Question:
I have been working on a program that will be used for my research needs. There is one last step, which I can not solve by myself.
On the image you can see two ROIs that were selected based on macro
Link: <URL>
For my further analysis it is essential that all my ROIs are touching the edge of the picture. The best solution is that I would manually add a selection and later merge it with existing ROI (is it possible?).
Even better solution to make if sentence: If ROI is not touching the edge, make it bigger. But it is also important that other parts of ROI stays the same (since ROI itself is one of the measurement)
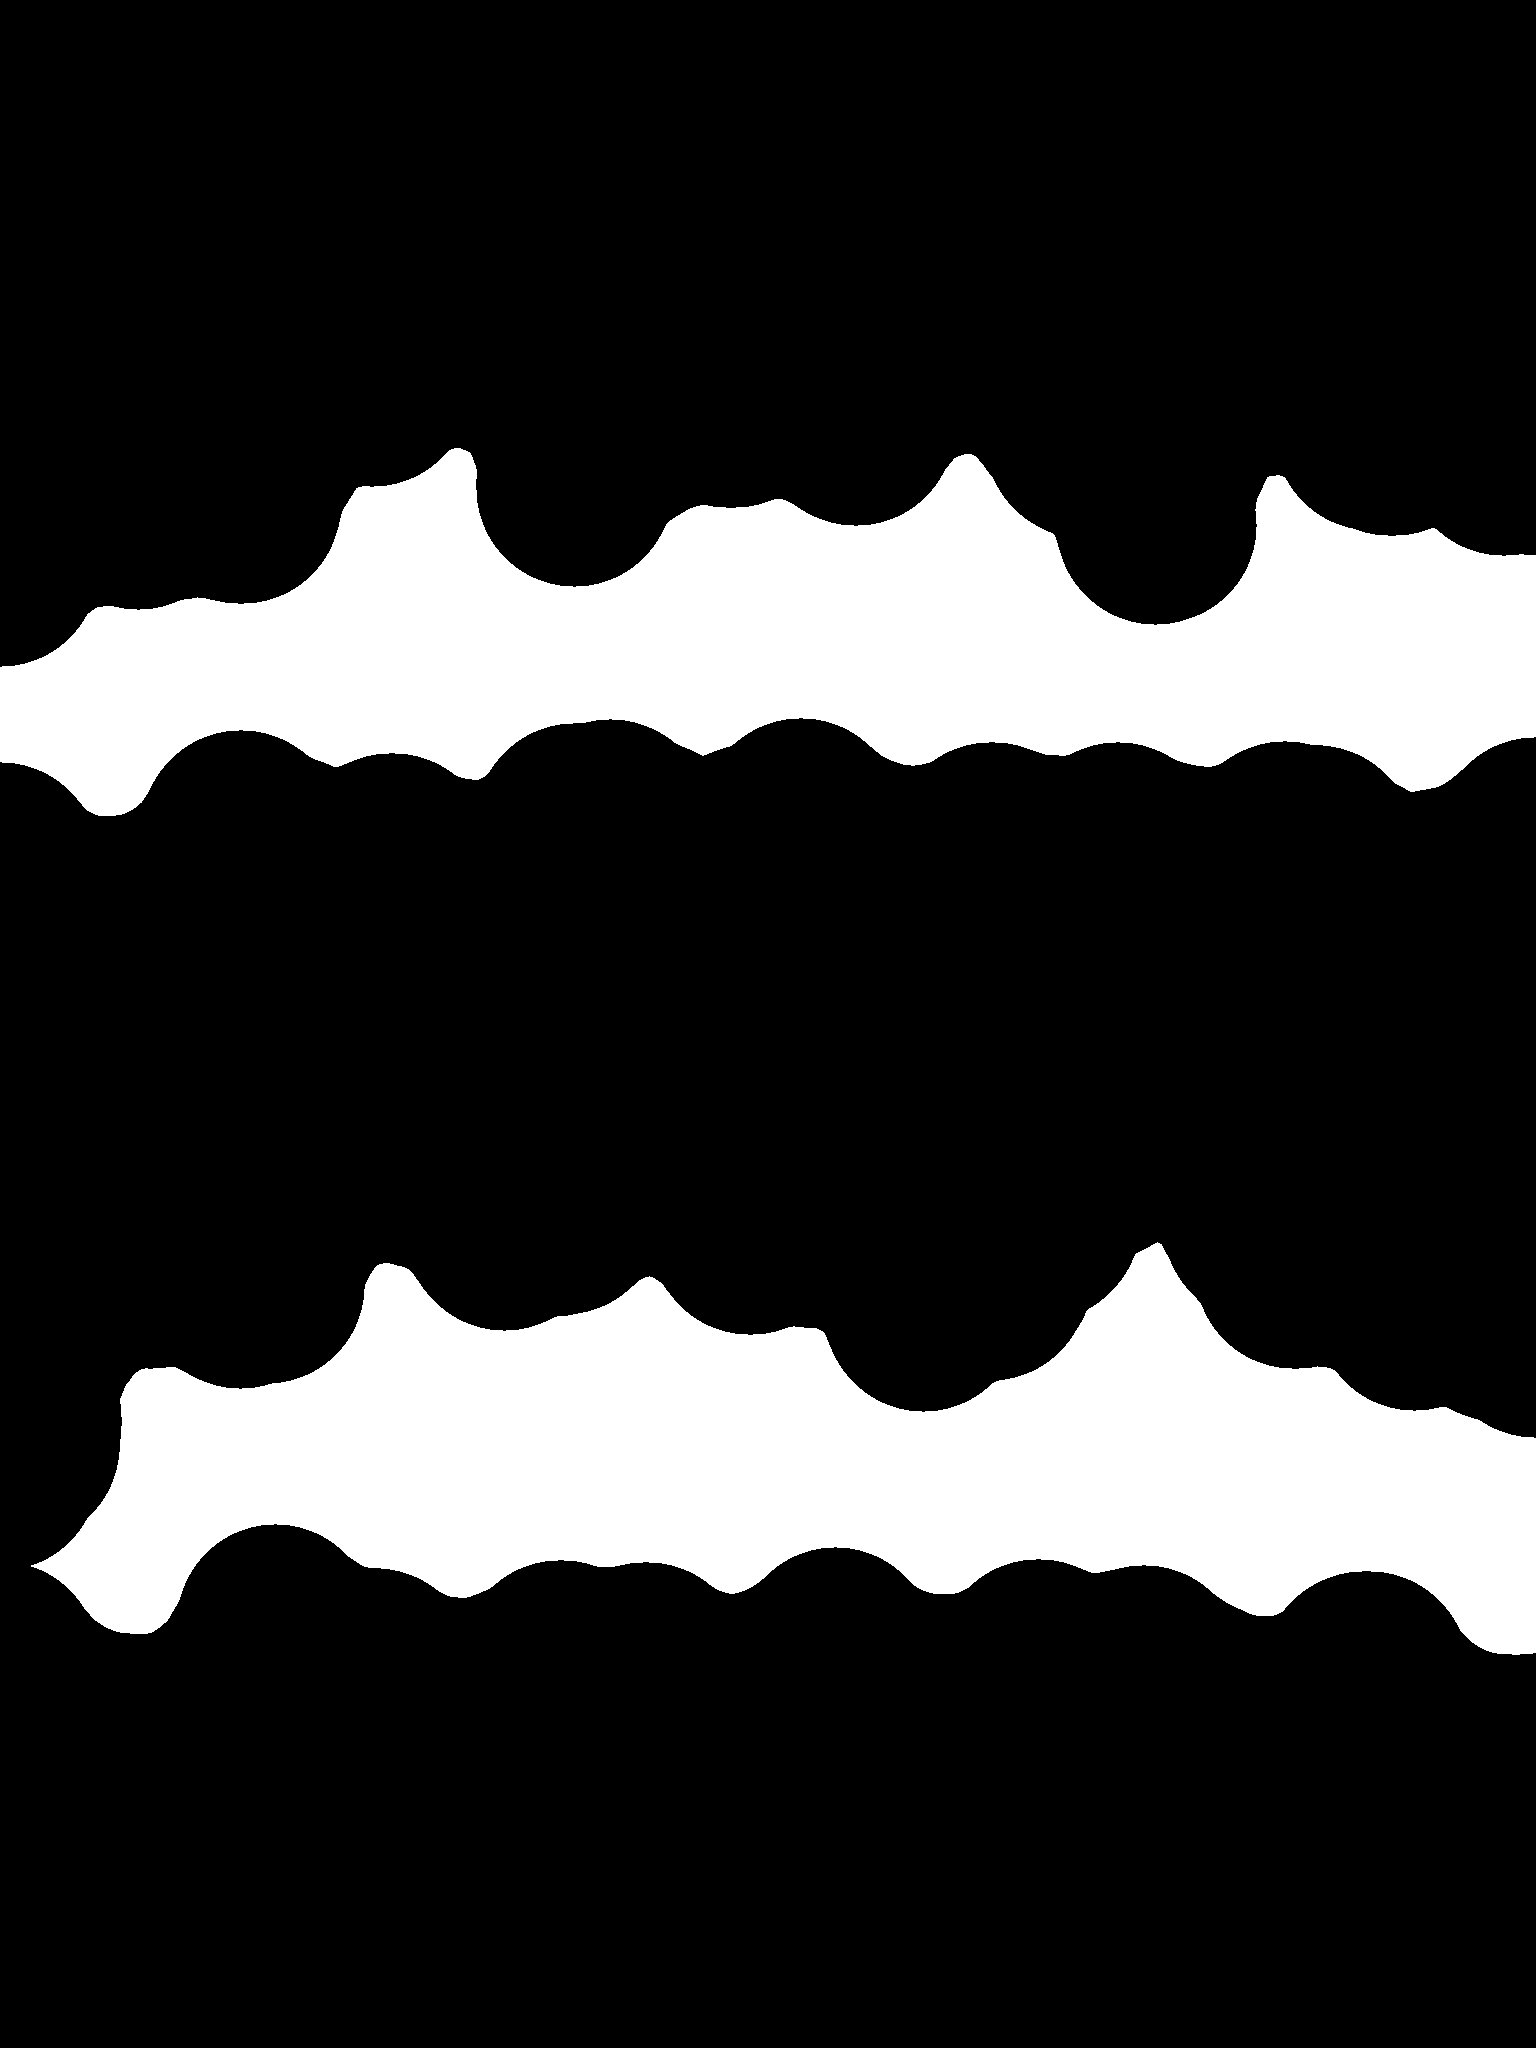
Answer: I am trying to understand your question but there are some naming issues here:
<URL> that can be described, for instance, with Rect class:
'''
int x=3, y=5, width=10, height=15;
Rect roi(x, y, width, height);
Mat m(100, 100, CV_8UC3);
m = Scalar(0);
m(roi) = 255;
'''

What you show here looks like a mask that is not constraint to rectangular shape, for example:
'''
Mat mask, img;
img = mask & img;
'''
All shown mask touch the picture border at least once but if you want them to touch it from both sides you have too loop over the mask pixels, find pixels with min, max x (if touching left right borders) and if some of them aren't 0, width-1 connect corresponding points with the border somehow (with a thin line?). And of course you have to loop over all your segments that you call roi (in the code below I just select a bottom half to work with lower segment):
'''
Mat I = imread("roi.jpg", 0);
imshow("input", I);
int h=I.rows;
int w=I.cols;
//select lower half of the mask
Rect rect(0, h/2, w, h/2);
Mat I2 = I(rect).clone();
int xmin=w, xmax=0;
int ymin, ymax;
for (int i=0; i<I2.rows; i++) {
uchar* imgrow = I2.ptr<uchar>(i);
for (int j=0; j<I2.cols; j++) {
if (xmin>j){
xmin=j;
ymin=i;
}
if (xmax<j) {
xmax=j;
ymax=i;
}
}
}
cout<<Point(xmin, ymin)<<", "<<Point(xmax, ymax)<<endl;
if (xmin>0) {
// connect
}
if (xmax<I2.cols) {
// connect
}
waitKey(-1);
'''
The code outputs two points: [24, 536], [1535, 409], and the first one has to be connected with the border somehow since its x!=0. For example, line(I2, [24, 536], [0, 536], ...)